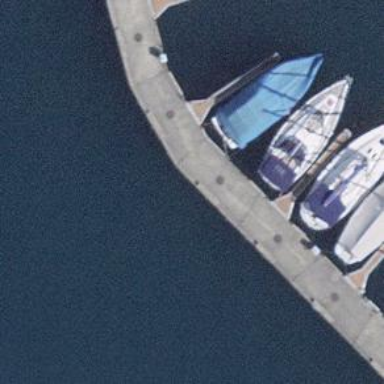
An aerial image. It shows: Man-made pier.